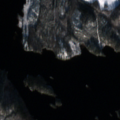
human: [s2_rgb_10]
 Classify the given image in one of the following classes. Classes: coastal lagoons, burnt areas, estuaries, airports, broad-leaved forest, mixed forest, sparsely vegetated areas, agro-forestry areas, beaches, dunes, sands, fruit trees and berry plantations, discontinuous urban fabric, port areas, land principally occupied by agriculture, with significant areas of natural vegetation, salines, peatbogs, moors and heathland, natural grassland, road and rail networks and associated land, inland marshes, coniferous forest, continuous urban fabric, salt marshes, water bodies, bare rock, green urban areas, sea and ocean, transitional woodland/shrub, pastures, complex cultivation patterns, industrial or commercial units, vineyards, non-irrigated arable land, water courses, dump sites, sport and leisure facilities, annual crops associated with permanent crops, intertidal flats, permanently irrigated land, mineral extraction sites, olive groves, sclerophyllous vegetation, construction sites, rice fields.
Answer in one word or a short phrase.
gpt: coniferous forest, mixed forest, water bodies